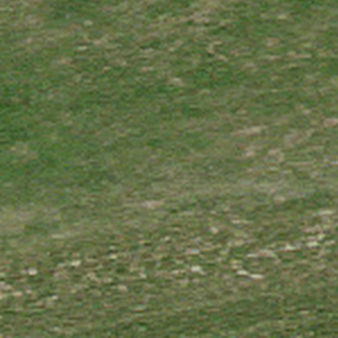
Label: other